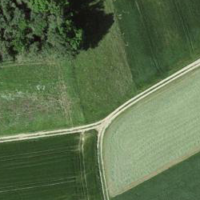
EUNIS habitat code: 52
Species observed at this site:
Tanacetum vulgare